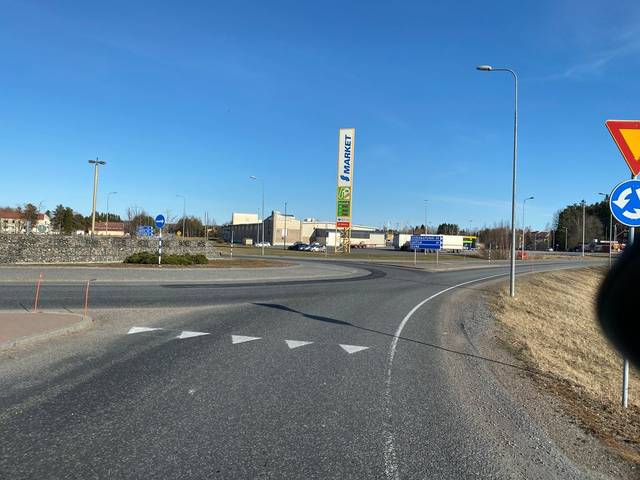
Region: Finland
Coordinates: 61.131, 22.123